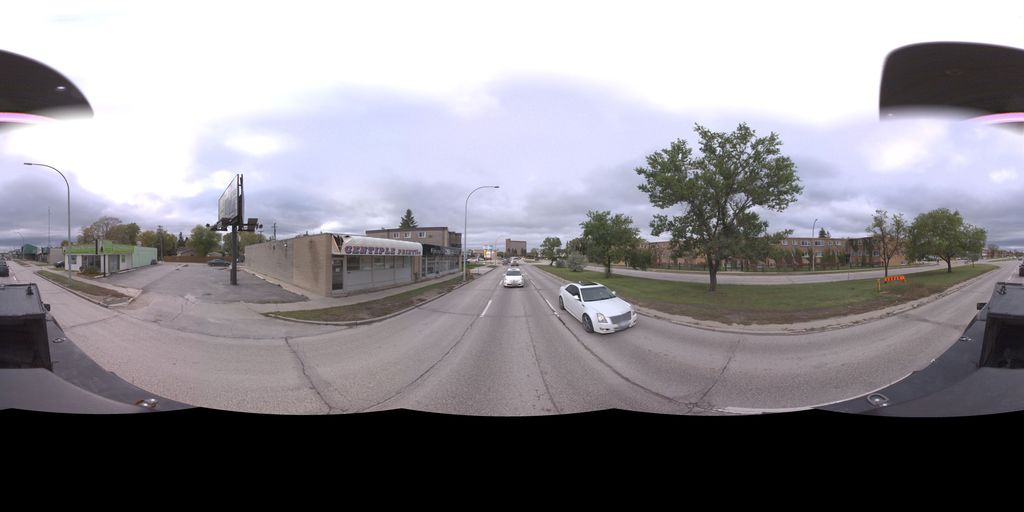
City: winnipeg